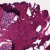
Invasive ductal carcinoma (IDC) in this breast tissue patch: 0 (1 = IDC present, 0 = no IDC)